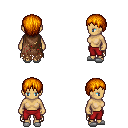
a pixel art fantasy rpg character, female body template, human, tanned skin, brown tattered cape, red pants, dark blonde plain hairstyle, white slippers, four views (front, back, left, right), 2x2 character sprite sheet, small pixel art, hard edges, no anti-aliasing